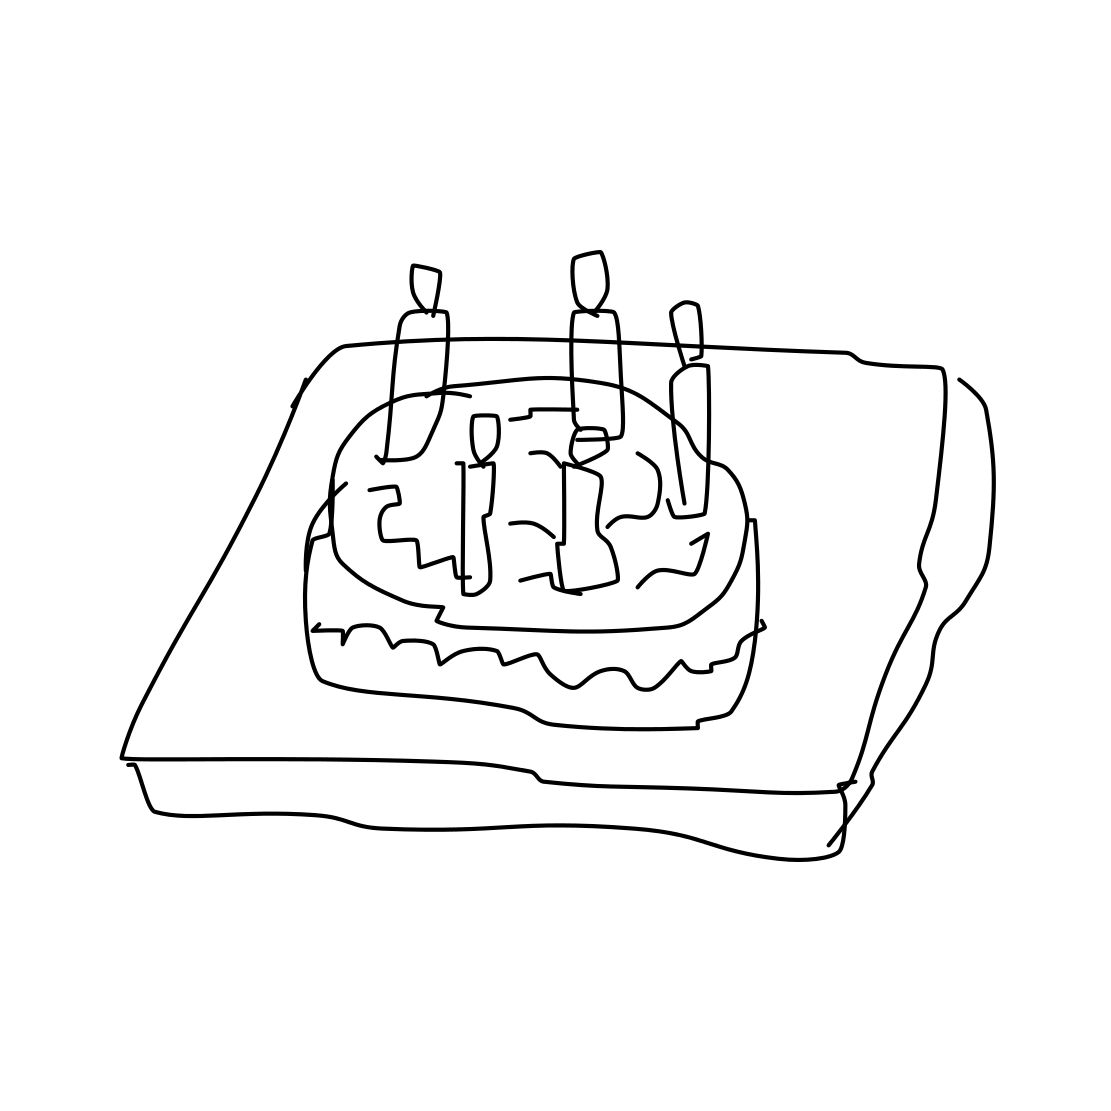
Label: cake